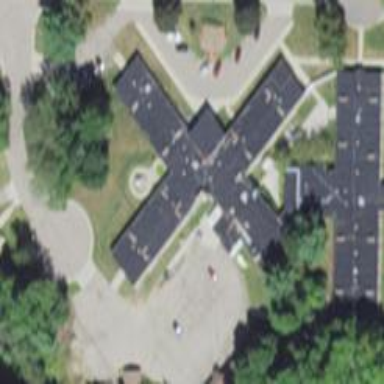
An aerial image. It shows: Nursing home.